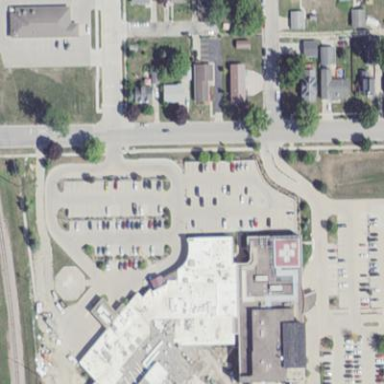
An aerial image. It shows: Healthcare facility identified as hospital.